Field crop: maize
Growth stage: 2
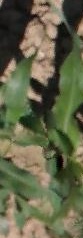
Species: maize